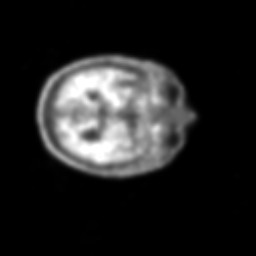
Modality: PET
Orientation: axial
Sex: male
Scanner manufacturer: siemens